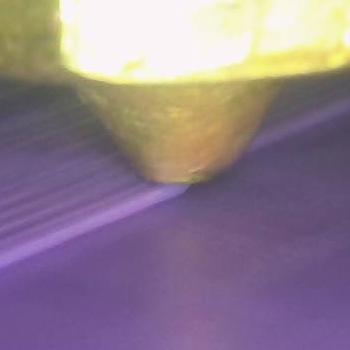
Flow rate: 54%